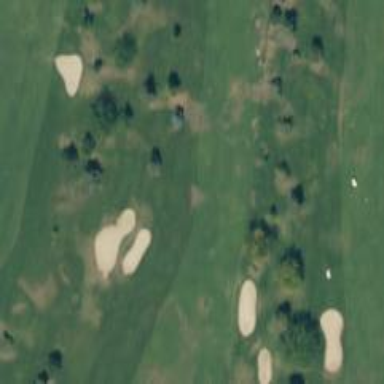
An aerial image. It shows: View of golf hole.